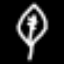
Label: leaf